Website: slack
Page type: stored-credit-cards
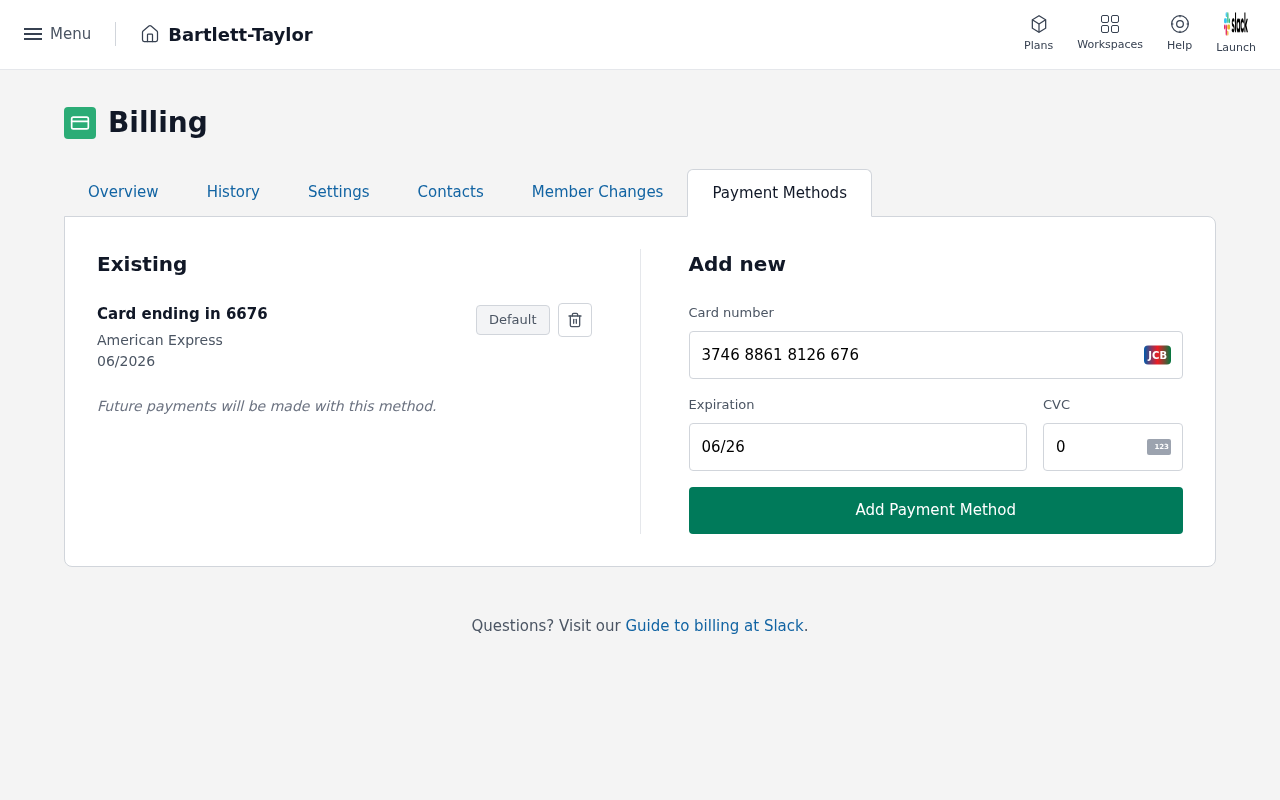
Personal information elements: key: PII_CARD_CVV
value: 0682
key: PII_CARD_EXPIRY
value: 06/2026
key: PII_CARD_EXPIRY
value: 06/26
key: PII_CARD_LAST4
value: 6676
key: PII_CARD_NUMBER
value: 3746 8861 8126 676
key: PII_CARD_TYPE
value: American Express
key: PII_COMPANY
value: Bartlett-Taylor